Field crop: maize
Growth stage: 2
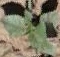
Species: datura